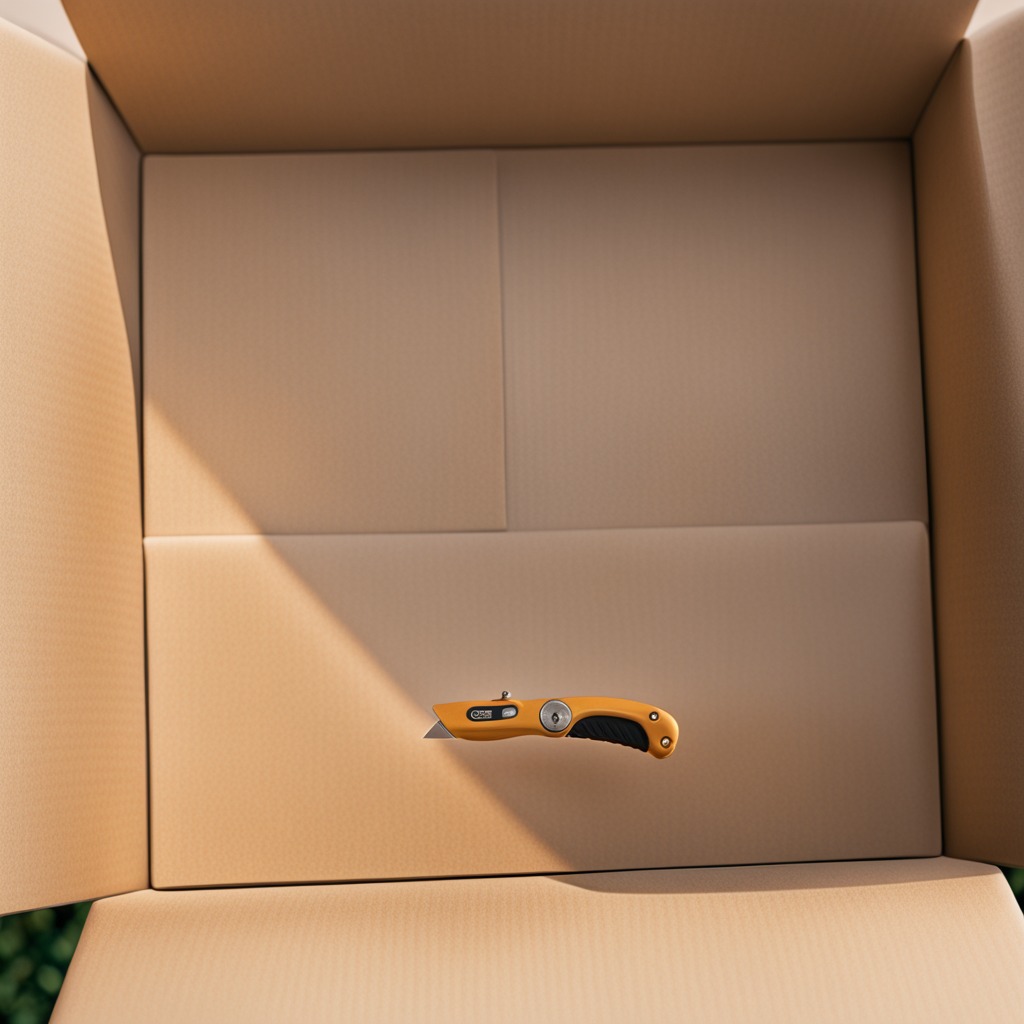
A utility knife lies on a clean dry cardboard box surface in an outdoor workshop during daytime bright natural light soft shadows slightly creased but